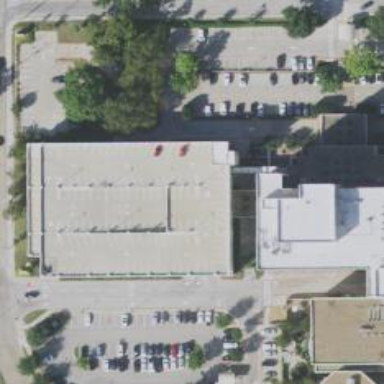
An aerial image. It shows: Multi-storey parking building.